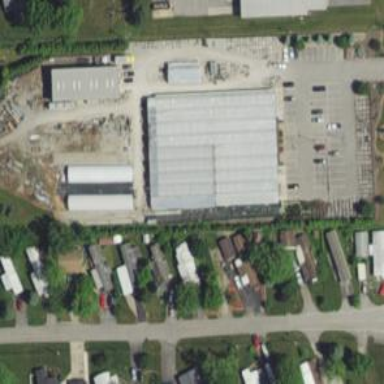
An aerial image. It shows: Greenhouse.